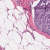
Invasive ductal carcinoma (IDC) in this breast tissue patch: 1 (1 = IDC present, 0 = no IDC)